Field crop: maize
Growth stage: 2
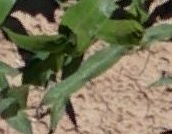
Species: maize